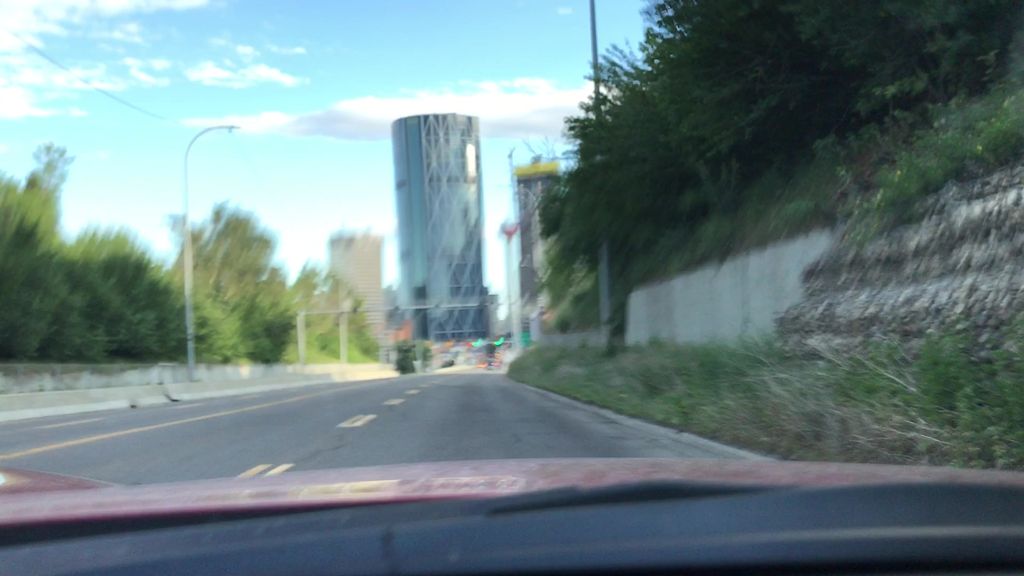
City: calgary